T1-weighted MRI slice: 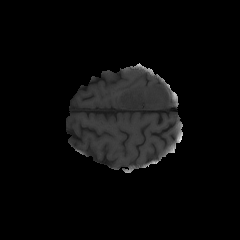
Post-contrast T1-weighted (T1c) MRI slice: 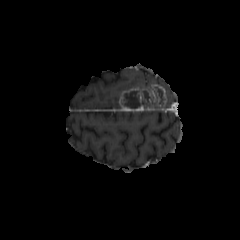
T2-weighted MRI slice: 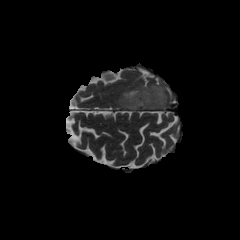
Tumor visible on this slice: yes